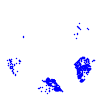
Particle: proton